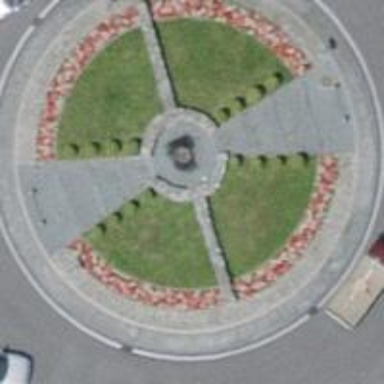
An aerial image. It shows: Tertiary road with asphalt surface leading to roundabout.